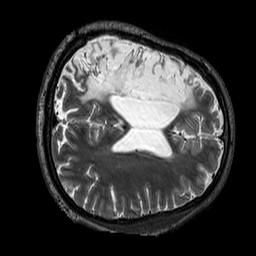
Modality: T2w
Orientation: axial
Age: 40
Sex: male
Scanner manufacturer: siemens
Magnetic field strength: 3 T
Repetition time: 3.2 s
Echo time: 0.567 s